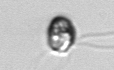
Label: flagellate_morphotype1